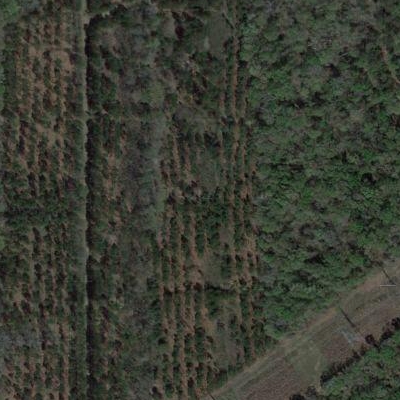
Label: Forest